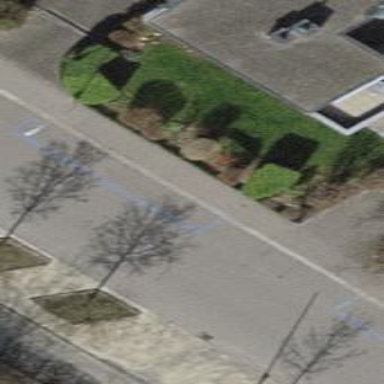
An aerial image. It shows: Street-side parking area with paved surface. The parking spaces are oriented parallel to the street.